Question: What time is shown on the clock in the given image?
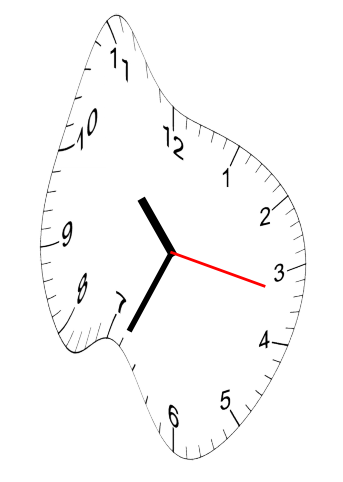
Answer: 10:34:17